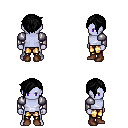
a pixel art fantasy rpg character, male body template, dark elf, purple skin, steel arm armor, gold greaves, black pixie cut hairstyle, brown shoes, four views (front, back, left, right), 2x2 character sprite sheet, small pixel art, hard edges, no anti-aliasing